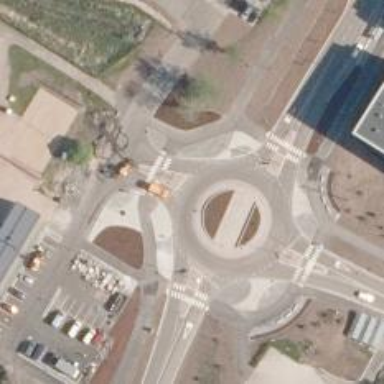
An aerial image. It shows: Tertiary road with asphalt surface leading to roundabout.